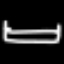
Label: bed